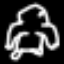
Label: frog